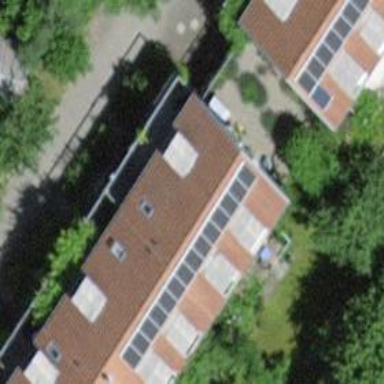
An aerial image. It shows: Simple house.